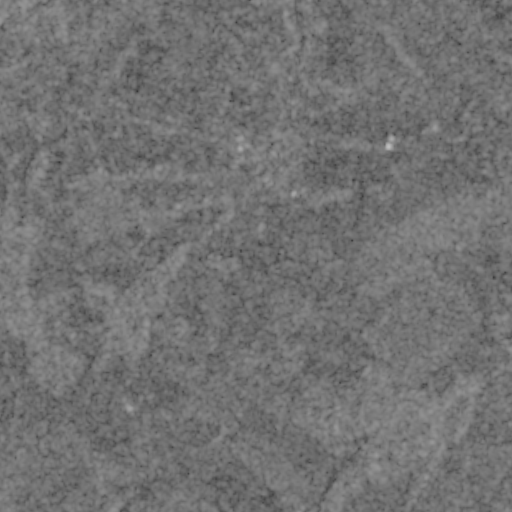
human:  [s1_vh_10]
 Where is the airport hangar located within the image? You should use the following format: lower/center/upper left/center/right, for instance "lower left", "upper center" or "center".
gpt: The airport hangar is located in the lower center of the image.
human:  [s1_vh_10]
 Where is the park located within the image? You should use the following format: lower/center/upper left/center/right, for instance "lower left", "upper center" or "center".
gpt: The park is located in the upper center of the image.
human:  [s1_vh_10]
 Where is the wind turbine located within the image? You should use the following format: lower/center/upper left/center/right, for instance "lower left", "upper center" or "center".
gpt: The wind turbine is located in the lower left of the image.
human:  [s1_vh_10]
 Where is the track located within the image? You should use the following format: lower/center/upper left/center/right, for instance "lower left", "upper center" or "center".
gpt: There is no track in the image.

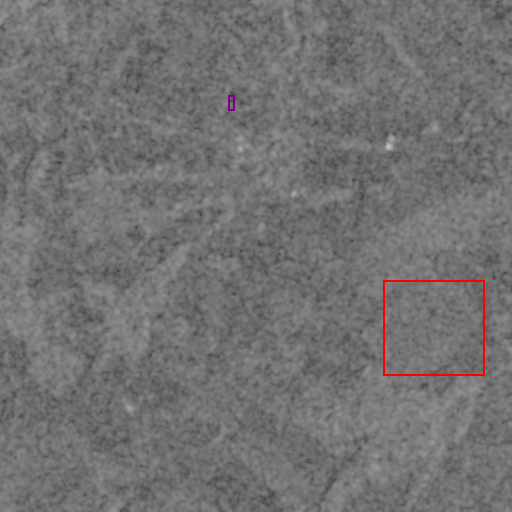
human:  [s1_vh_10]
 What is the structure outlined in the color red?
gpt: The structure outlined in red is a crop field.
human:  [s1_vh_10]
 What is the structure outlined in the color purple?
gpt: The structure outlined in purple is a park.
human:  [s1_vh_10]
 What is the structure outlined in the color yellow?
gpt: There is no yellow outline.